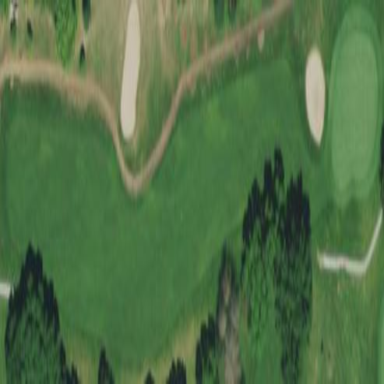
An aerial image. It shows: Grassy area designated as golf fairway.